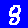
Digit: 8